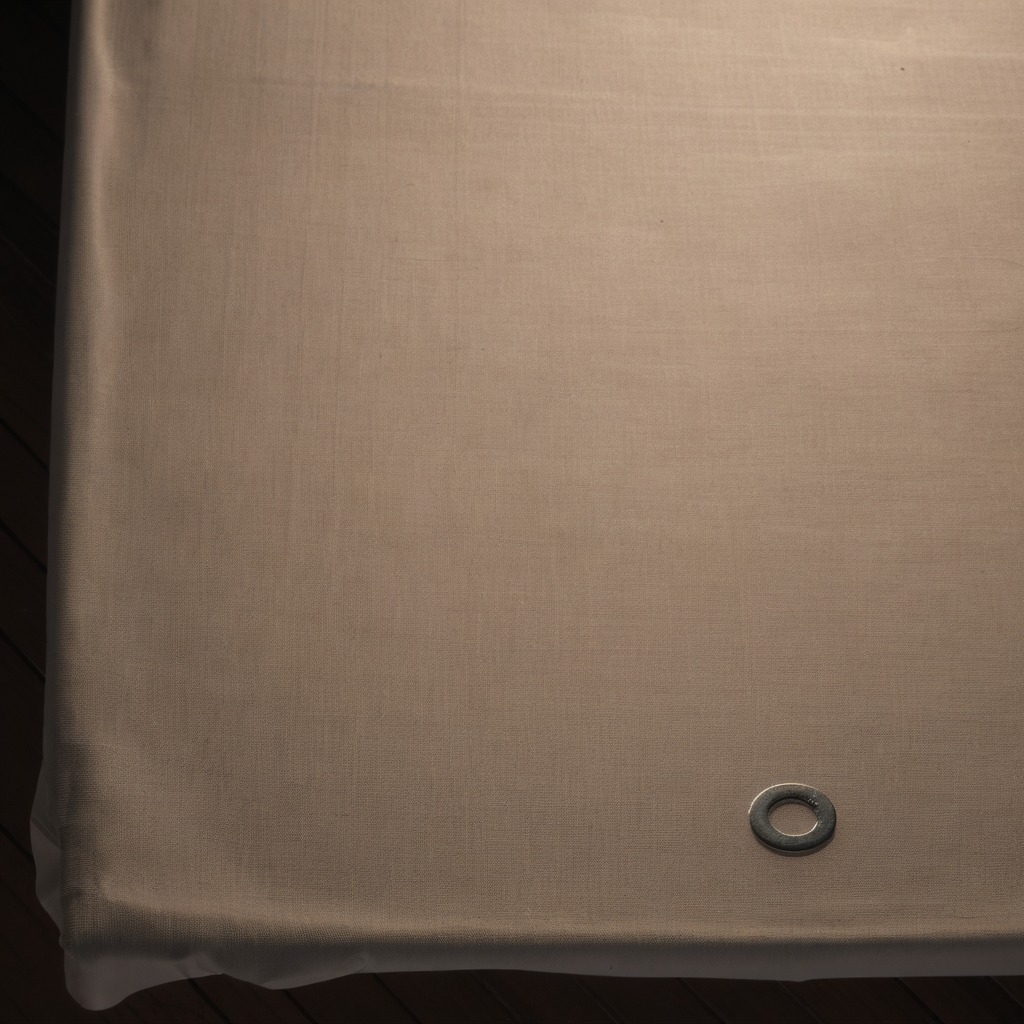
A flat metal washer is lying on a wooden table.